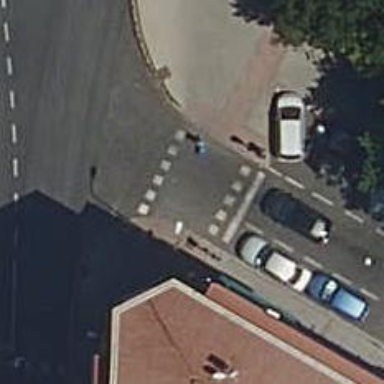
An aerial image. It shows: Road with traffic signals at the crossing.